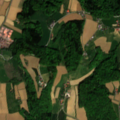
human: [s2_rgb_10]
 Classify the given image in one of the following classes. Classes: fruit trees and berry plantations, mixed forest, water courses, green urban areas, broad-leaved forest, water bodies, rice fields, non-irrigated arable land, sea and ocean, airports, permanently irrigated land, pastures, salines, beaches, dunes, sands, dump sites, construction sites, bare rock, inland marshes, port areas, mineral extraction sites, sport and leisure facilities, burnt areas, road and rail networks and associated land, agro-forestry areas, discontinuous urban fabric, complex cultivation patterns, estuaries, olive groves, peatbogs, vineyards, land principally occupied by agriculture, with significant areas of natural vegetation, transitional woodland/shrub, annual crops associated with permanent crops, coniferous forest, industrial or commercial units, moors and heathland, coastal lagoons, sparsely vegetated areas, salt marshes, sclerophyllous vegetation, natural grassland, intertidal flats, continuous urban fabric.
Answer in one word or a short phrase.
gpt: non-irrigated arable land, complex cultivation patterns, broad-leaved forest